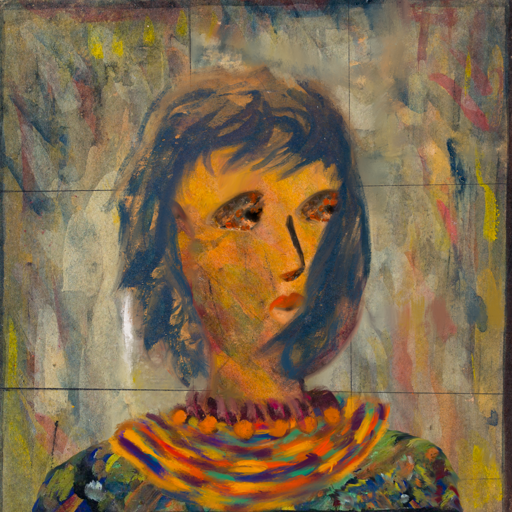
Background: GypsyMother, Head And Neck Side: Gypsy_Mother, Face Side: Gypsy_Queen, Bust: An_Impression, Hair Side: In_The_Sun, Head Accessory: Blank, Second Necklace: An_Impression_2, Necklace: Doll, Baby: Blank